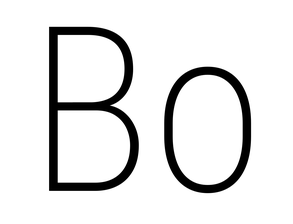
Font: Roboto_Condensed_ExtraLight